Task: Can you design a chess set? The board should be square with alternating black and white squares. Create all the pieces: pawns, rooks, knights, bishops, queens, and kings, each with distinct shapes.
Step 2525:
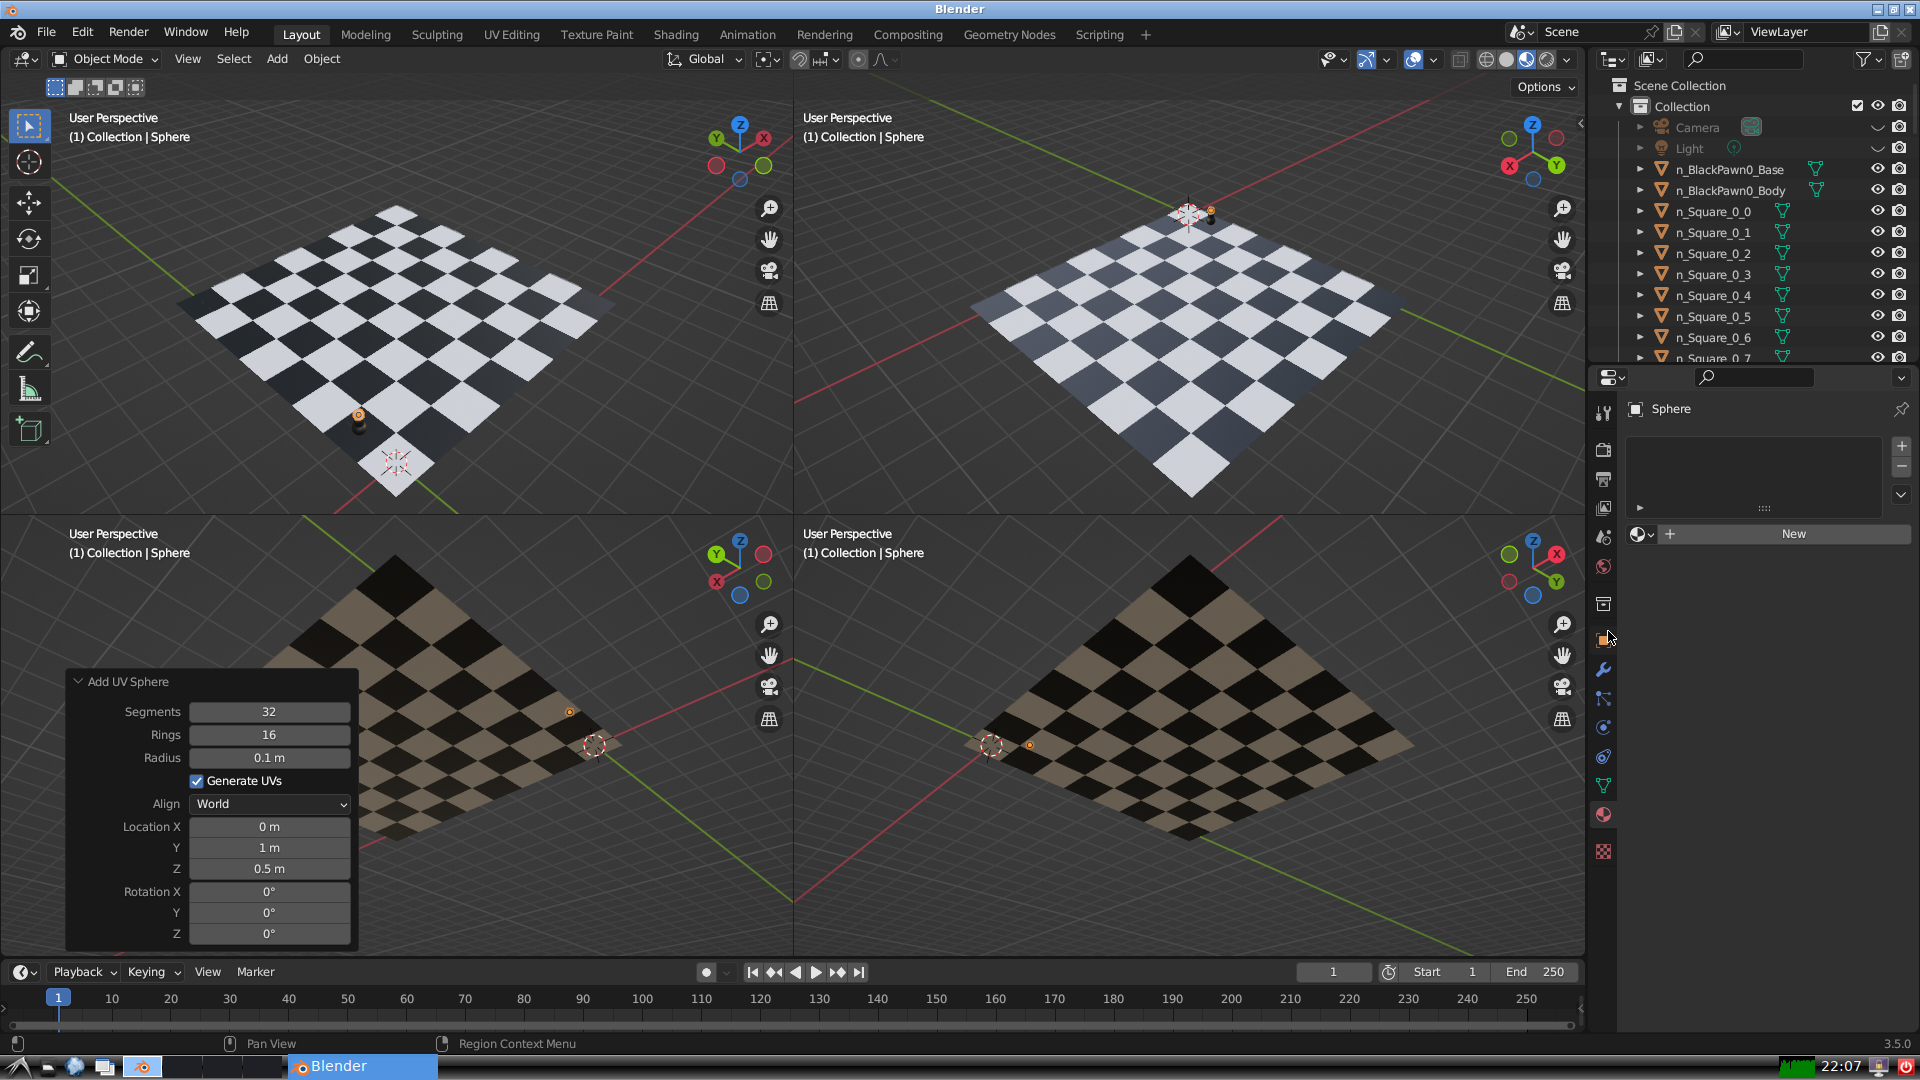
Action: click: no